Question: I have three 'tabs' which I am using images for as follows:-

For each tab there are three images:-
- - -
the same with bookcash.png and bookguest.png.
By default I am wanting the 'Guest' to stay as the active tab and the other tabs in orange which is what I have:
'''
<div id="main-online-user">
<a href="javascript:void(0)" onclick="changesrc('main-online-frame','http://www.marandy.com/one2oneob/login-guest.php')"><img alt="One 2 One Guest" id="img-onlinebooking-guest" class="left" src="images/bookguest-a.png" /></a>
<a href="javascript:void(0)" onclick="changesrc('main-online-frame','http://www.marandy.com/one2oneob/login.php')"><img alt="One 2 One Account" id="img-onlinebooking-acc" class="left" src="images/bookaccount.png" /></a>
<a href="javascript:void(0)" onclick="changesrc('main-online-frame','http://www.marandy.com/one2oneob/login-guest.php')"><img alt="One 2 One Cash" id="img-onlinebooking-cash" class="left" src="images/bookcash.png" /></a>
</div>
'''
For the hover events I am doing it like this at the moment:-
'''
$("#img-onlinebooking-guest").hover(function() {
$(this).attr("src", "images/bookguest-h.png");
});
$("#img-onlinebooking-guest").mouseleave(function() {
$(this).attr("src", "images/bookguest.png");
});
'''
The problem is that (say Guest is active - white), and I hover over it, when I leave that element it will change the image back to orange (default) when it is still the active tab.
What I want to be able to do is either:-
If the image is an active element, when you hover over it, nothing happens. (this is probably the better option)
or, if the active element is hovered, on mouseout it reverts back to the colour it was before the mouseenter event.
I'm not sure how I can do this so I would appreciate any help!
(I know I can use jQuery tabs, but the client is wanting these images so I don't have a choice)
I have added 'active' class to #img-onlinebooking-guest and have changed the jQuery to:-
'''
$("#img-onlinebooking-guest").click(function() {
$(this).addClass('active');
$('#img-onlinebooking-cash, #img-onlinebooking-acc').removeClass('active');
$(this).attr("src", "images/bookguest-a.png");
$('#img-onlinebooking-acc').attr("src", "images/bookaccount.png");
$('#img-onlinebooking-cash').attr("src", "images/bookcash.png");
});
$("#img-onlinebooking-acc").click(function() {
$(this).addClass('active');
$('#img-onlinebooking-guest, #img-onlinebooking-cash').removeClass('active');
$(this).attr("src", "images/bookaccount-a.png");
$('#img-onlinebooking-guest').attr("src", "images/bookguest.png");
$('#img-onlinebooking-cash').attr("src", "images/bookcash.png");
});
$("#img-onlinebooking-cash").click(function() {
$(this).addClass('active');
$('#img-onlinebooking-guest, #img-onlinebooking-acc').removeClass('active');
$(this).attr("src", "images/bookcash-a.png");
$('#img-onlinebooking-guest').attr("src", "images/bookguest.png");
$('#img-onlinebooking-acc').attr("src", "images/bookaccount.png");
});
$('#img-onlinebooking-guest:not(.active)').hover(
function () {
$(this).attr("src", "images/bookguest-h.png");
},
function () {
$(this).attr("src", "images/bookguest.png");
});
$('#img-onlinebooking-acc:not(.active)').hover(
function () {
$(this).attr("src", "images/bookaccount-h.png");
},
function () {
$(this).attr("src", "images/bookaccount.png");
});
$('#img-onlinebooking-cash:not(.active)').hover(
function () {
$(this).attr("src", "images/bookcash-h.png");
},
function () {
$(this).attr("src", "images/bookcash.png");
});
'''
It seems quite messy but anyway, it is working for the 'Guest' tab where I have added the class 'active' within the HTML, but doesn't work properly for the other tabs. If I click 'Cash' it makes the images active (white) but on mouseout it is still changing the colour back to orange (default) when it should stay white as I have added the class 'active' to this element on click.
Any ideas?
You can see this here; <URL>
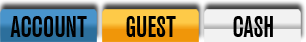
Answer: You can do this:
On click of the image set a class called, lets say 'active'
'''
$("#img-onlinebooking-guest").click(function () {
$(this).addClass('active');
});
'''
and then if it not the active link, we can do the hover logic
'''
$('#img-onlinebooking-guest:not(.active)').hover(
function () {
$(this).attr("src", "images/bookguest-h.png");
},
function () {
$(this).attr("src", "images/bookguest.png");
});
'''